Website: walmart
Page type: newsletter-management
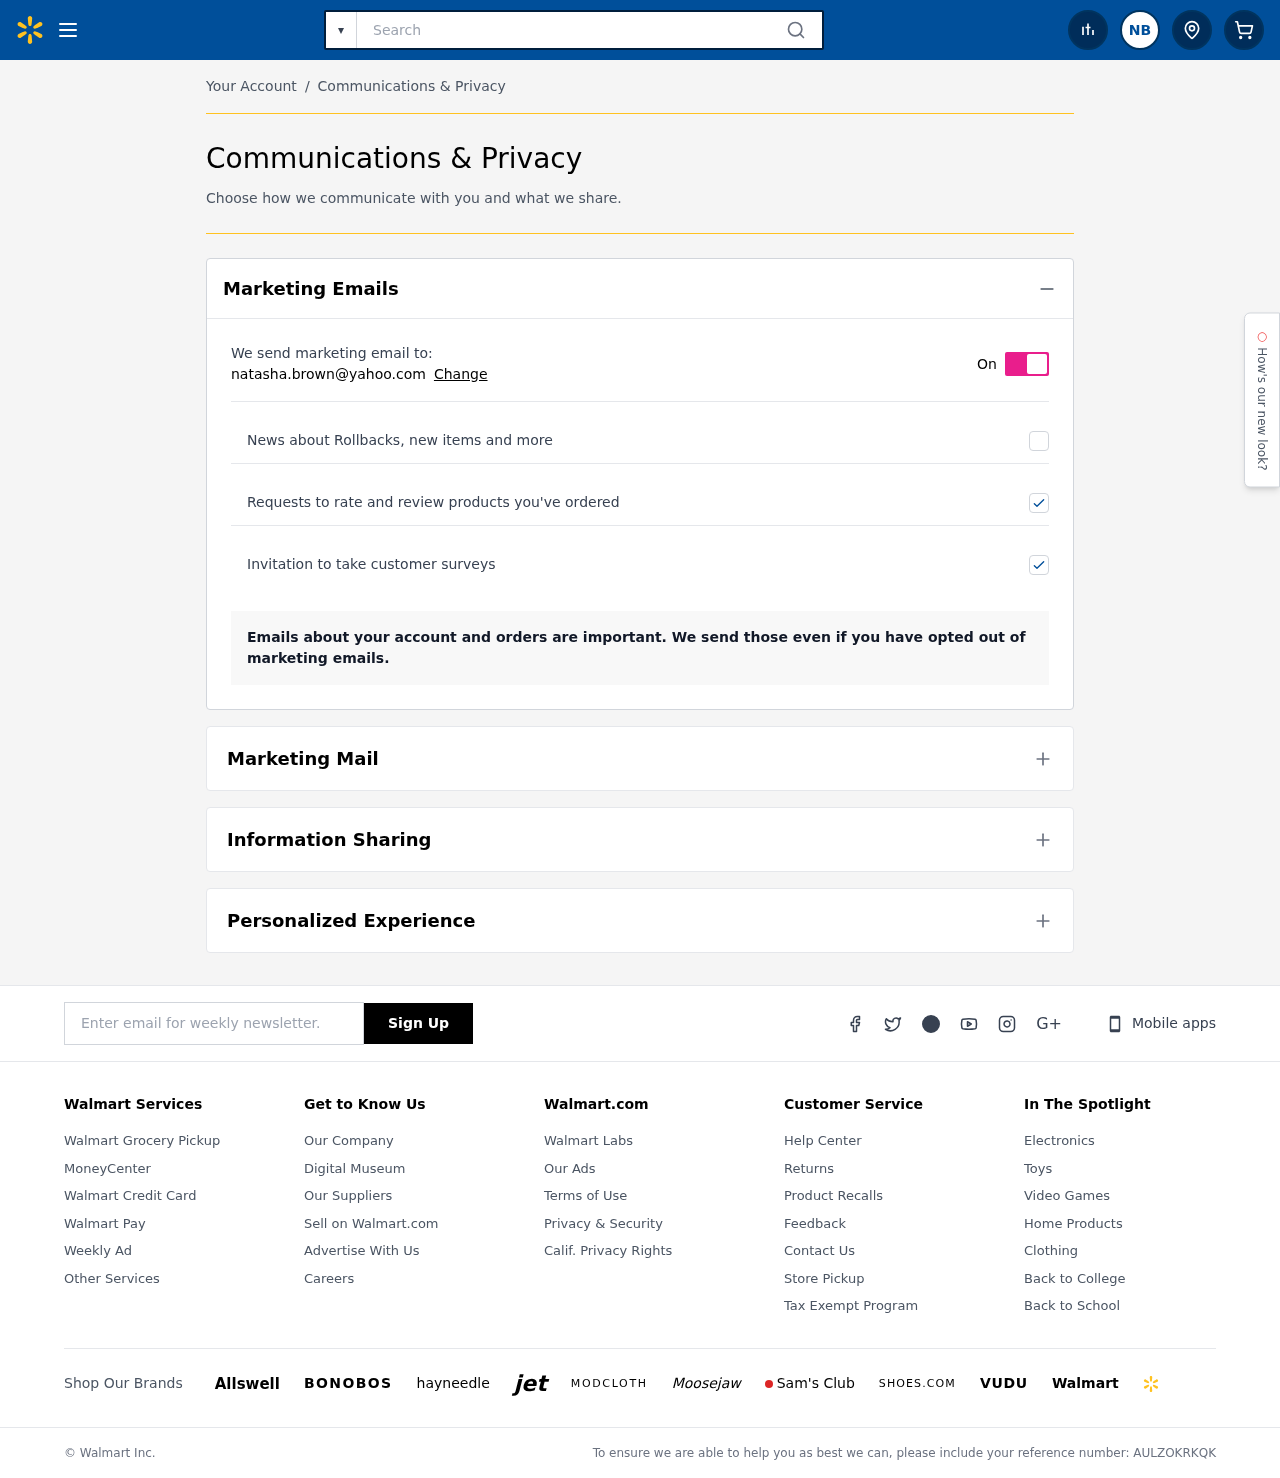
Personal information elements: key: PII_EMAIL
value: natasha.brown@yahoo.com
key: PII_INITIALS
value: NB
Search elements: key: HEADER_SEARCH
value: Search